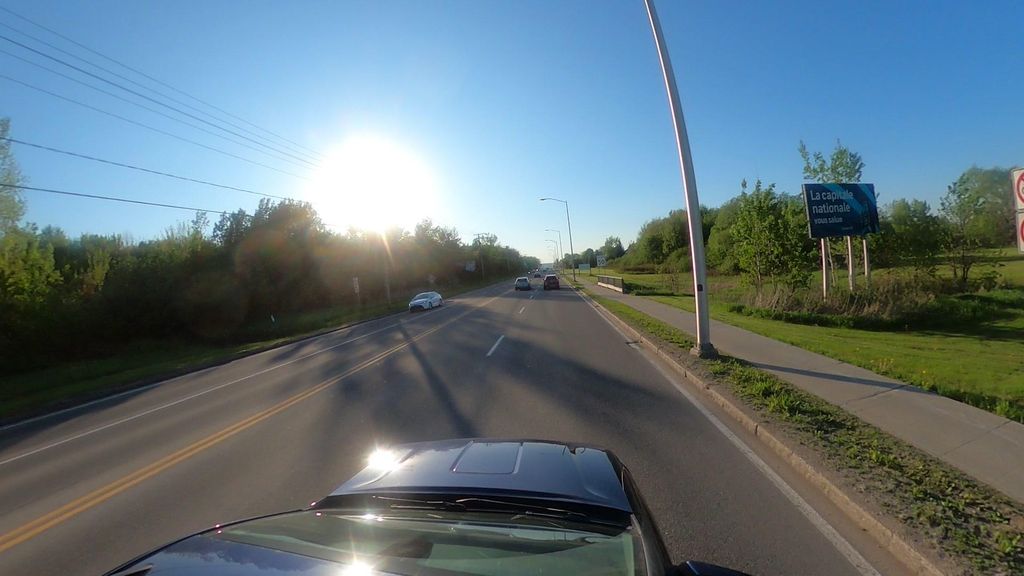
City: quebec_city